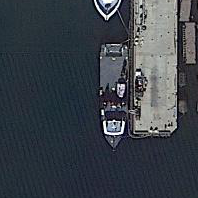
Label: civil